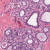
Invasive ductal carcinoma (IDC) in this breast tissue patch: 0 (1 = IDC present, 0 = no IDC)